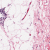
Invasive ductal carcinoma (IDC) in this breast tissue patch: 0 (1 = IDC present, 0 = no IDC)